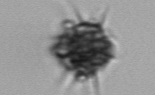
Label: Dictyocha